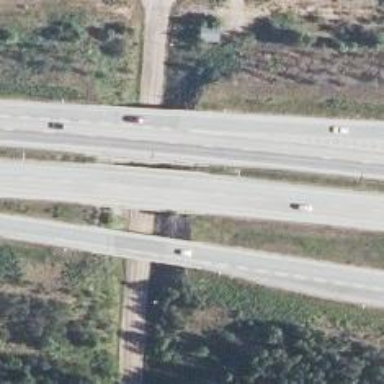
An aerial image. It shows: Motorway bridge with asphalt surface.